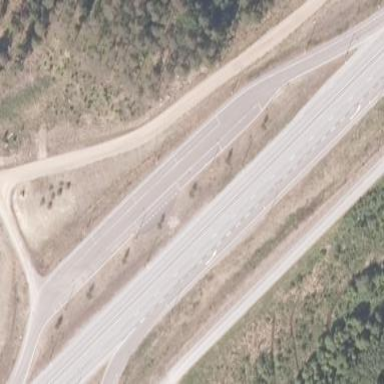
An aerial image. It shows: Rest area along the road.